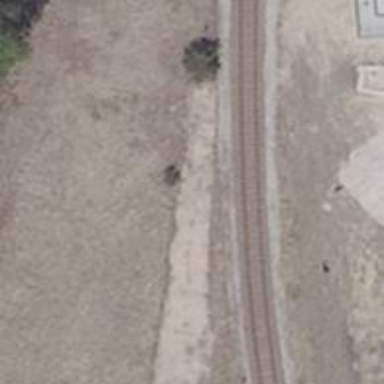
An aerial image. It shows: Railway switch.